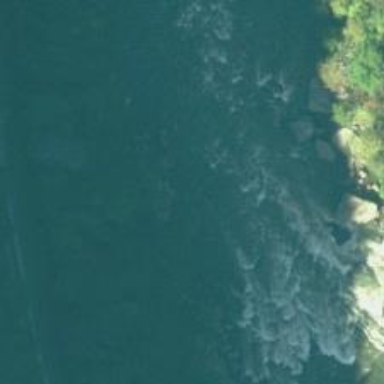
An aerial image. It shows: Scene featuring rapids in waterway.